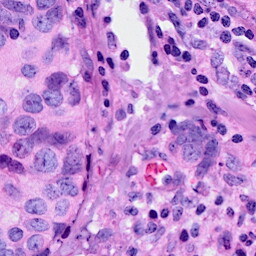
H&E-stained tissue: Breast